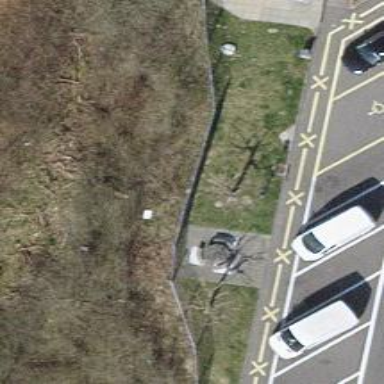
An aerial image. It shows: Picnic table located in leisure land area.